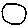
Label: circle